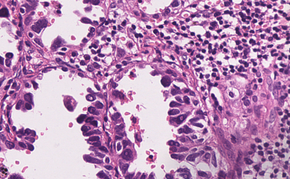
Tumor epithelial tissue: yes
Tumor-associated stroma tissue: yes
Normal tissue: no